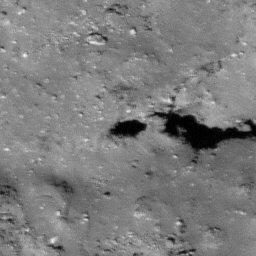
Pit: Tharp 1b
Host crater: Tharp
Host type: impact_melt
Lunar coordinates: latitude -30.6, longitude 145.684